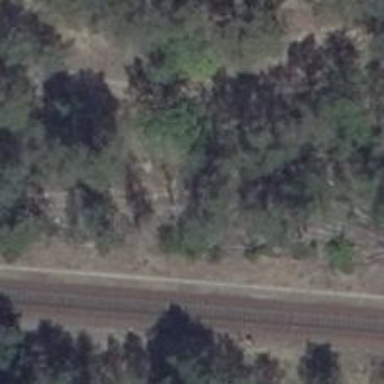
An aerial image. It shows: Abandoned railway embankment.